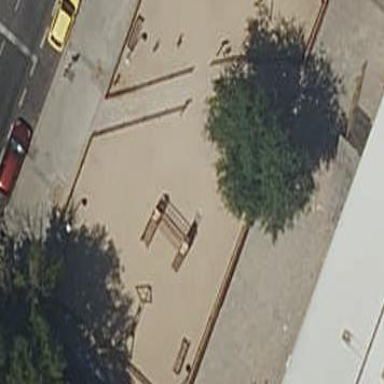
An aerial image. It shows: Playground area for leisure land.